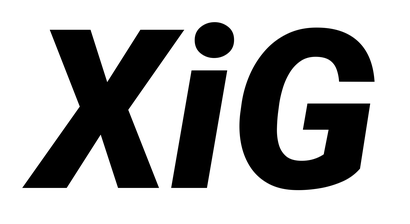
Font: Roboto-Italic_Black_Italic